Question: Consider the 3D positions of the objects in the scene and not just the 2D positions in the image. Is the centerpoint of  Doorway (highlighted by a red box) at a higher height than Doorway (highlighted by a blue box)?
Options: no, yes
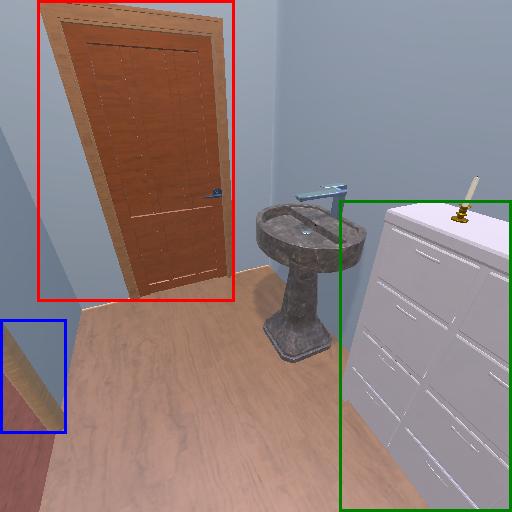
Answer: no